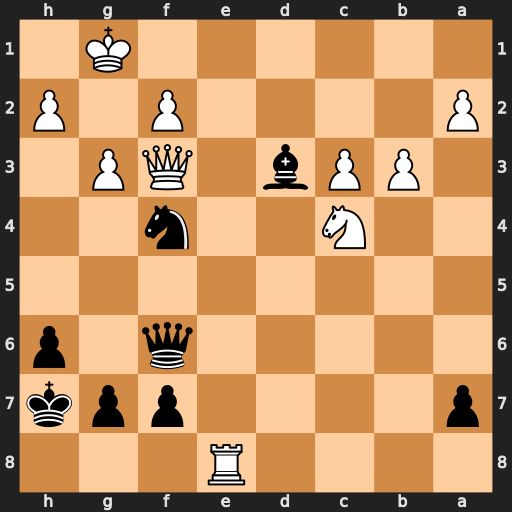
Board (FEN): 4R3/p4ppk/5q1p/8/2N2n2/1PPb1QP1/P4P1P/6K1
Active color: b
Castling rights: -
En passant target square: -
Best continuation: Nh3+ Kg2 Bf1+ Kxf1 Qxf3